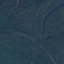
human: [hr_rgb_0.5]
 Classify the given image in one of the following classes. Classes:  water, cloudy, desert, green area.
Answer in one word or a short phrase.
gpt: green area